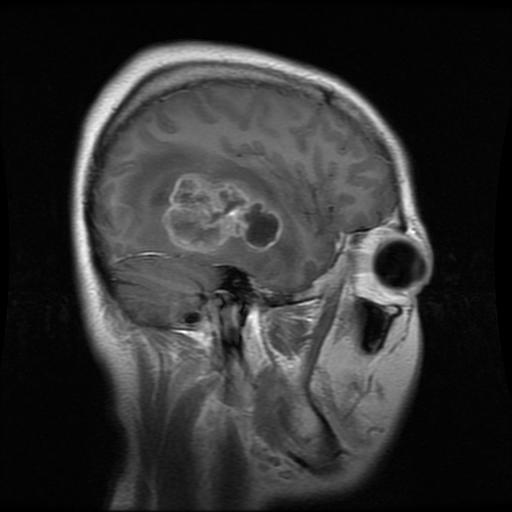
Label: glioma